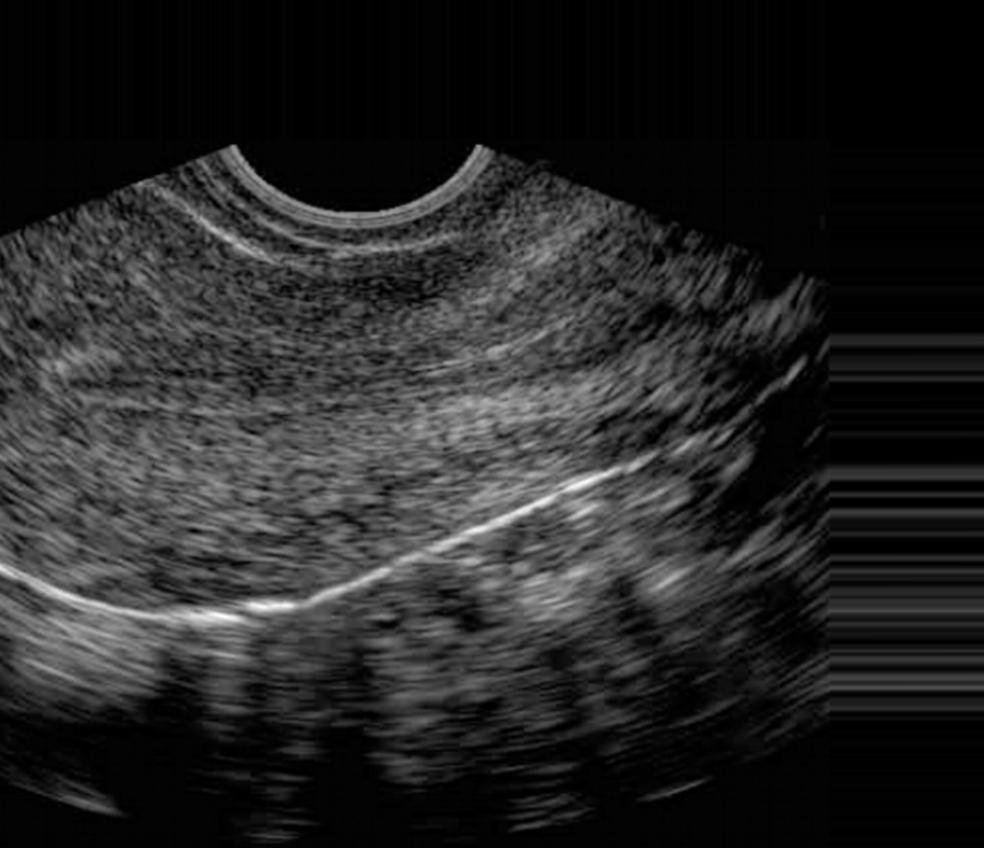
Label: notinfected